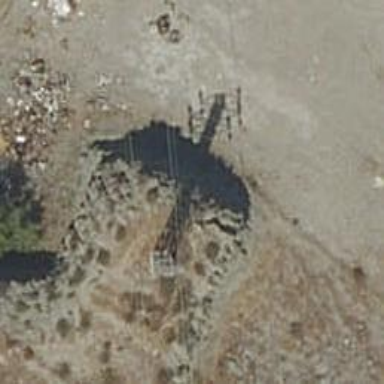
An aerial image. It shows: Minor power line.